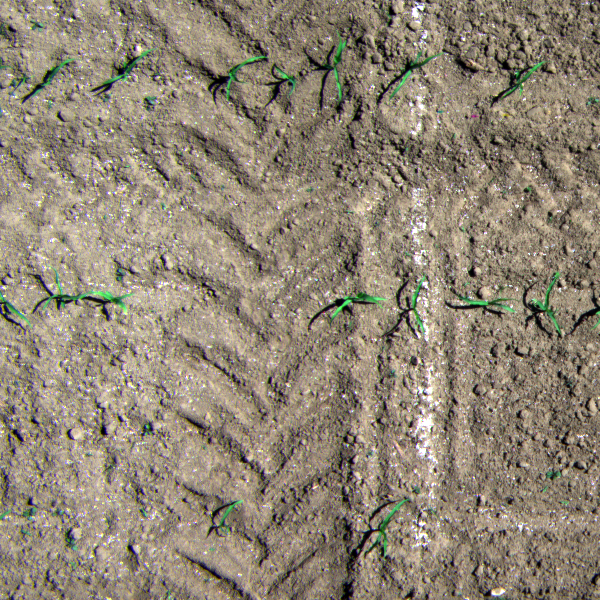
Acquisition date: 2023-05-30
Tile: 1030
Annotated plant instances:
label: maize
label: maize
label: maize
label: maize
label: maize
label: maize
label: maize
label: maize
label: maize
label: maize
label: maize
label: maize
label: maize
label: maize
label: maize
label: maize
label: maize
label: amaranth
label: weed_other
label: weed_other
label: amaranth
label: weed_other
label: weed_other
label: weed_other
label: weed_other
label: amaranth
label: amaranth
label: amaranth
label: maize
label: amaranth
label: weed_other
label: amaranth
label: weed_other
label: weed_other
label: weed_other
label: amaranth
label: weed_other
label: weed_other
label: amaranth
label: weed_other
label: amaranth
label: weed_other
label: amaranth
label: weed_other
label: amaranth
label: weed_other
label: amaranth
label: weed_other
label: amaranth
label: weed_other
label: weed_other
label: weed_other
label: amaranth